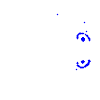
Particle: kaon